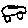
Label: car